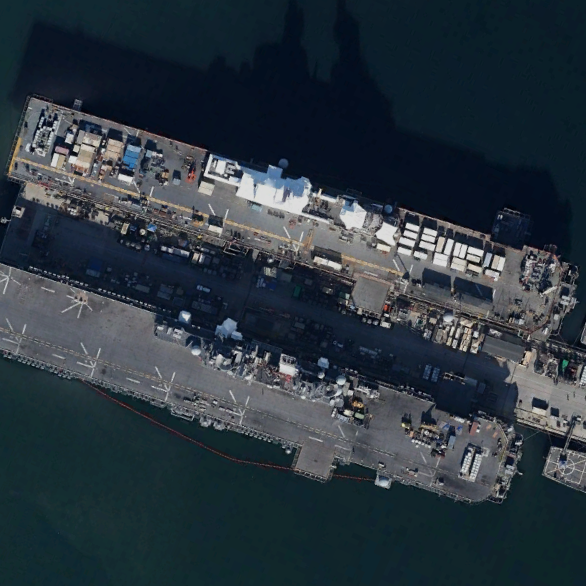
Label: assault